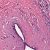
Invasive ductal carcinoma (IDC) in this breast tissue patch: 0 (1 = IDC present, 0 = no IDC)